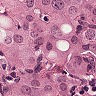
Metastatic tissue present: yes